【题型】证明题　【知识点】解析几何　【难度】medium
贝塞尔曲线是计算机图形学和相关领域中重要的参数曲线．法国数学家卡斯特利奥对贝塞尔曲
线进行了图形化应用的测试，提出了 De Casteljau 算法：已知三个定点，根据对应的比例，使用递推画法，
可以画出抛物线．反之，已知抛物线上三点的切线，也有相应成比例的结论．如图所示，抛物线$\Gamma: x^2 = 2py$，
其中$p > 0$为一给定的实数．

(1)写出抛物线$\Gamma$的焦点坐标及准线方程；

(2)若直线$l: y = kx - 2pk + 2p$ 与抛物线只有一个公共点，求实数 $k$ 的值；

(3)如图,$A, B, C$ 是 $H$ 上不同的三点,过三点的三条切线分别两两交于点 $D, E, F$, 证明:$\frac{|AD|}{|DE|} = \frac{|EF|}{|FC|} = \frac{|DB|}{|BF|}$ .
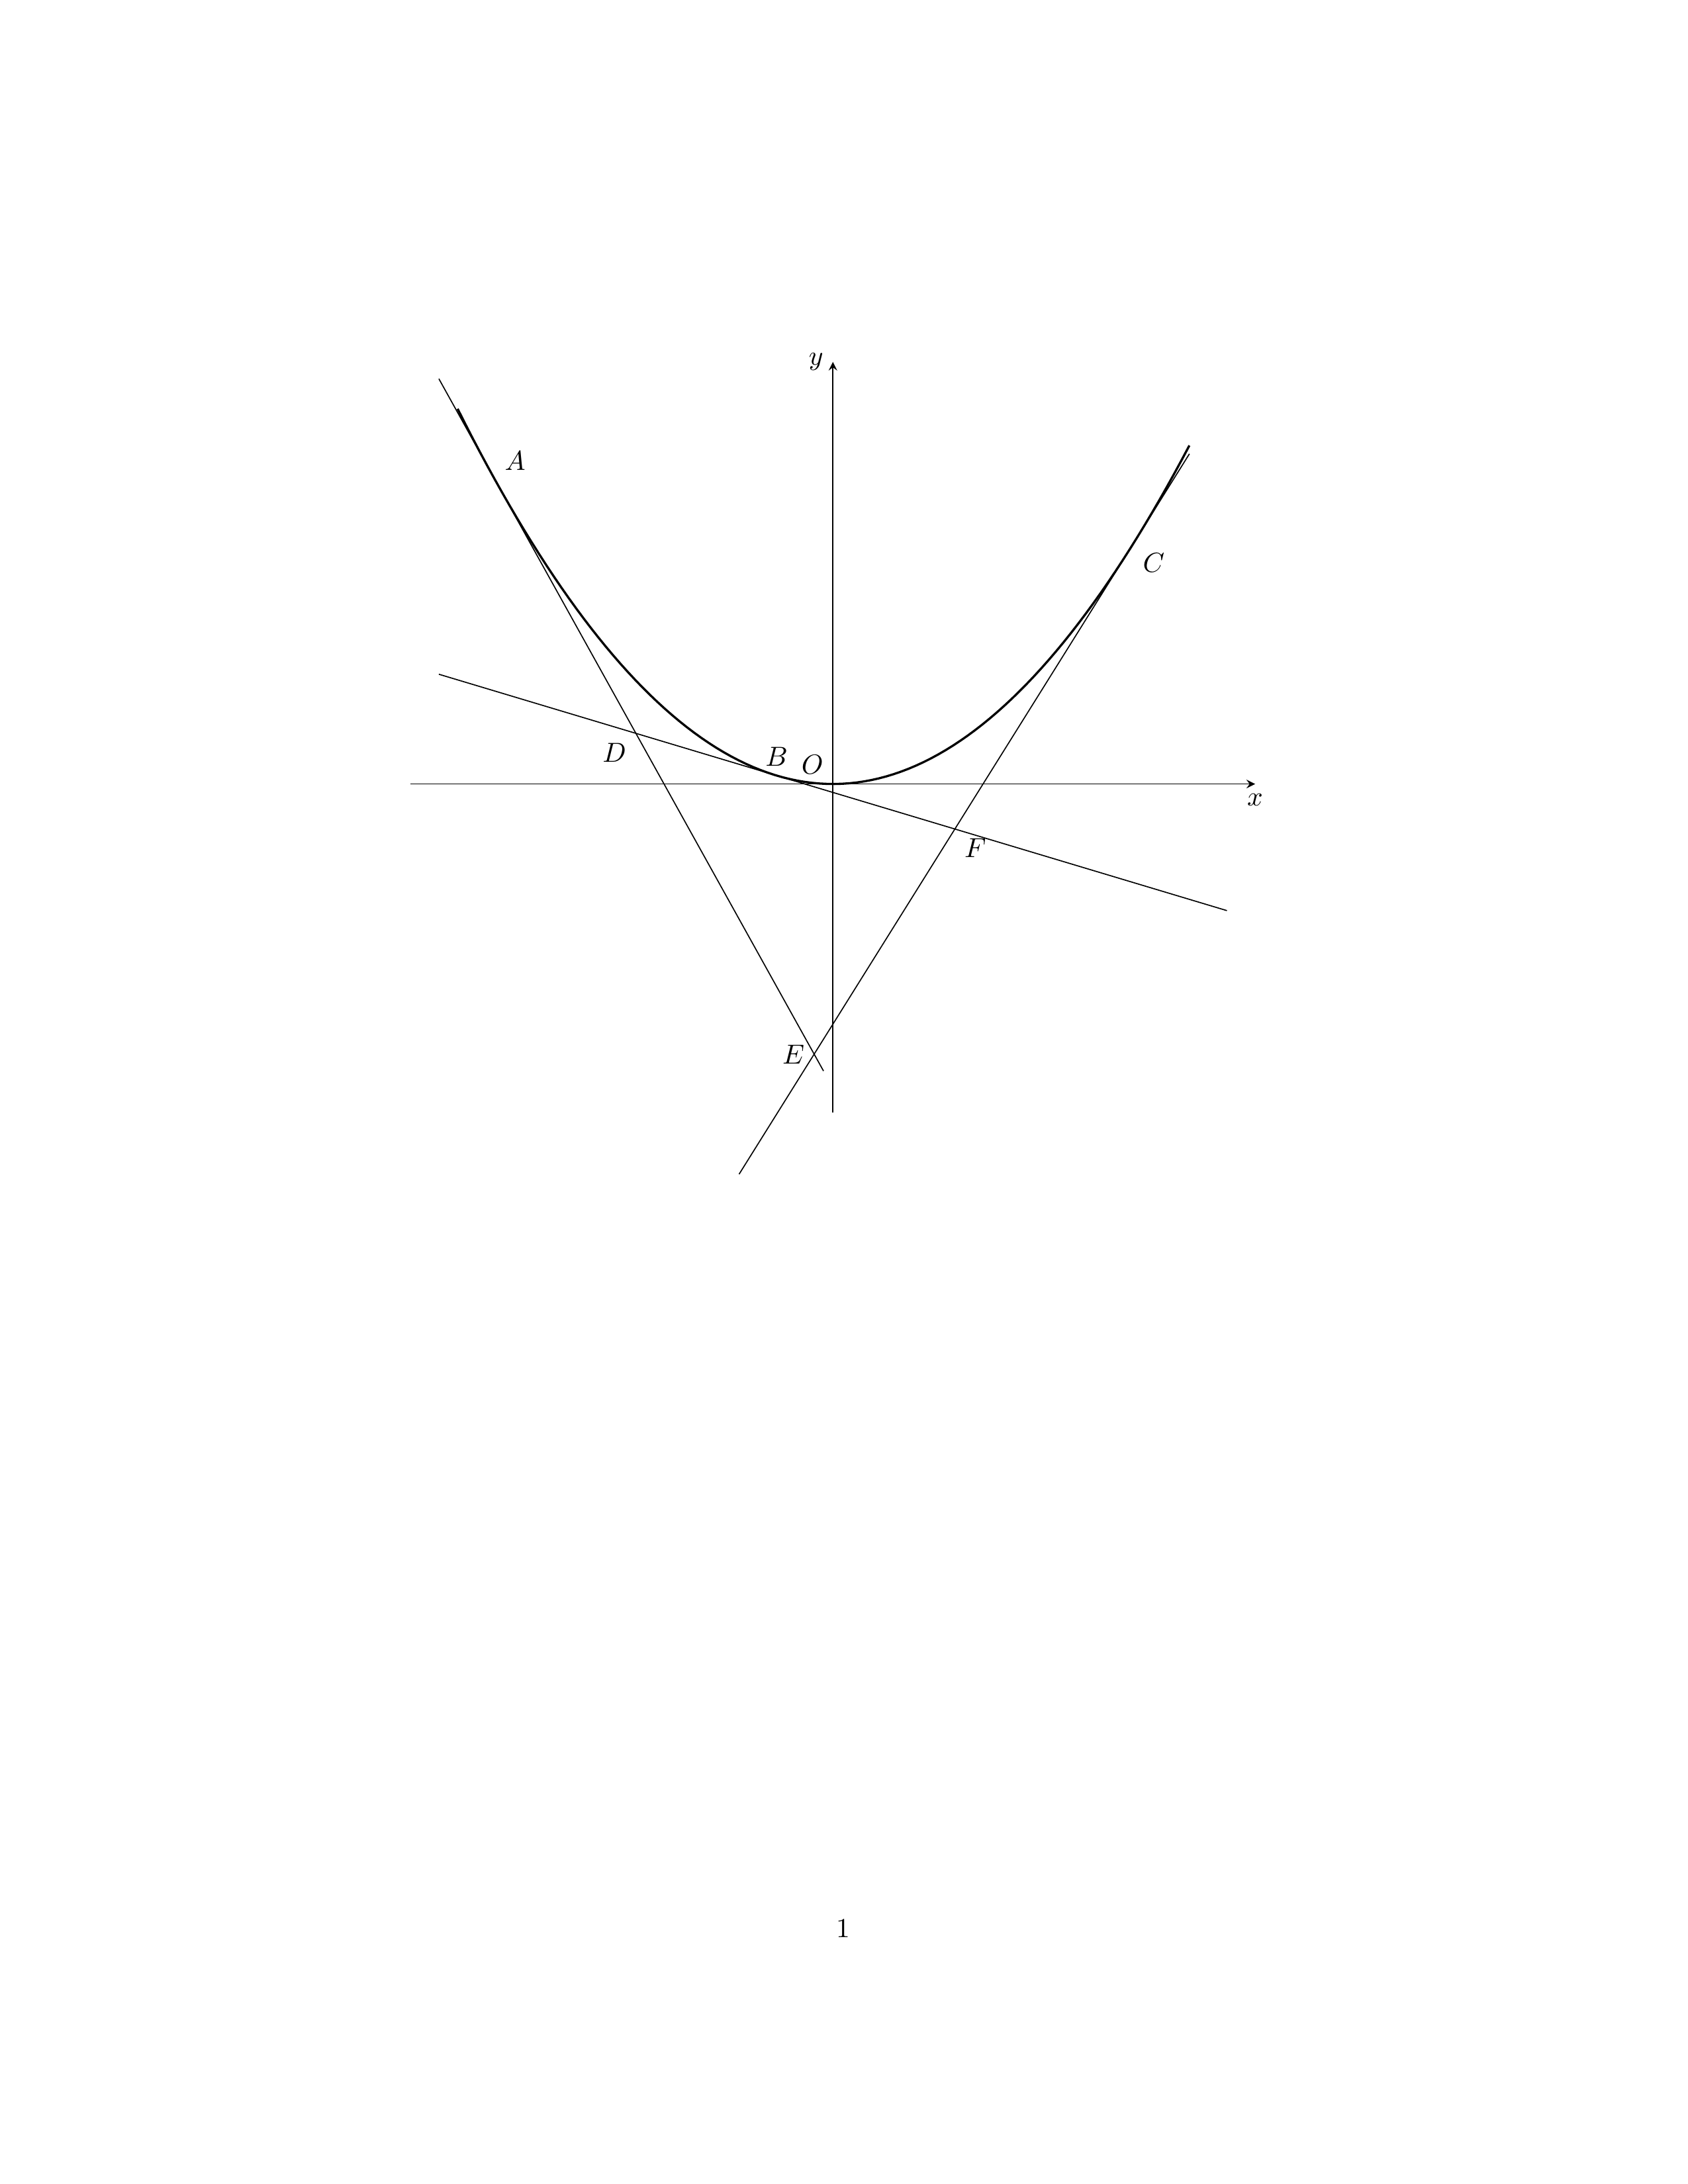
【解答】
【答案】 (1) $\left( 0, \frac{p}{2} \right)$ , $x = -\frac{p}{2}$

(2) $k = 2$

(3)证明见解析

【分析】（1）直接根据抛物线方程写出焦点及准线方程即可；

（2）联立方程，由$\Delta = 0$ 即可得解；

（3）设 $A(x_A, y_A), B(x_B, y_B), C(x_C, y_C), D(x_D, y_D), E(x_E, y_E), F(x_F, y_F)$，设抛物线 $x^2 = 2py$ 在 $A$ 点处的切线

方程为 $y - y_A = k_A(x - x_A)$，联立方程，根据 $\Delta = 0$ 求得斜率，进而可求得三条切线方程，从而可求得点 $D$、

$E$、$F$ 的横坐标，再根据结论中线段长度的比例可以转化为点的横坐标的比例，即可得证．

【详解】（1）焦点为 $\left( 0, \frac{p}{2} \right)$，准线为 $x = -\frac{p}{2}$；

（2）将 $y = kx - 2pk + 2p$ 代入 $x^2 = 2py$，

化简得 $x^2 + 2pkx + 4p^2(k - 1) = 0$ (*)，

方程 (*) 的判别式 $\Delta = 4p^2k^2 - 4(4p^2k - 4p^2) = 0$，

化简得 $k^2 - 4k + 4 = 0$，解得 $k = 2$；

（3）设 $A(x_A, y_A), B(x_B, y_B), C(x_C, y_C), D(x_D, y_D), E(x_E, y_E), F(x_F, y_F)$，

设抛物线 $x^2 = 2py$ 在 $A$ 点处的切线方程为 $y - y_A = k_A(x - x_A)$，

由 $\begin{cases} y - y_A = k_A(x - x_A) \\ x^2 = 2py \end{cases}$，消去 $y$ 并化简得 $x^2 - 2pk_Ax + 2pk_Ax_A - 2py_A = 0$，

$\Delta = 4p^2k_A^2 - 4(2pk_Ax_A - 2py_A) = 4p^2k_A^2 - 8pk_Ax_A + 8py_A = 0$，

$pk_A^2 - 2x_Ak_A + 2y_A = 0$，$pk_A^2 - 2x_Ak_A + 2 \cdot \frac{x_A^2}{2p} = pk_A^2 - 2x_Ak_A + \frac{x_A^2}{p} = 0$，

解得 $k_A = \frac{x_A}{p}$，故切线方程为 $y - y_A = \frac{x_A}{p}(x - x_A) = \frac{x_A}{p}x - \frac{x_A^2}{p}$，

$py - py_A = x_Ax - x_A^2$，$py - p \times \frac{x_A^2}{2p} = x_Ax - x_A^2$，$py - \frac{x_A^2}{2} = x_Ax - x_A^2$，即 $2py = 2x_Ax - x_A^2$，

同理可求得抛物线 $x^2 = 2py$ 上过点 $B$，$C$ 的切线方程分别为：

$2py = 2x_Bx - x_B^2$，$2py = 2x_Cx - x_C^2$，

联立 $\begin{cases} 2py = 2x_Ax - x_A^2 \\ 2py = 2x_Bx - x_B^2 \end{cases}$，解得 $x = \frac{x_A + x_B}{2}$，即 $x_D = \frac{x_A + x_B}{2}$，

同理可得 $x_E = \frac{x_A + x_C}{2}$，$x_F = \frac{x_B + x_C}{2}$，

因为 $\frac{|AD|}{|DE|} = \left| \frac{x_A - x_D}{x_D - x_E} \right| = \left| \frac{x_A - \frac{x_A + x_B}{2}}{\frac{x_A + x_B}{2} - \frac{x_A + x_C}{2}} \right| = \left| \frac{x_A - x_B}{x_B - x_C} \right|$，

$\frac{|EF|}{|FC|} = \left| \frac{x_E - x_F}{x_F - x_C} \right| = \left| \frac{\frac{x_A + x_C}{2} - \frac{x_B + x_C}{2}}{\frac{x_B + x_C}{2} - x_C} \right| = \left| \frac{x_A - x_B}{x_B - x_C} \right|$，

$\frac{|DB|}{|BF|} = \left| \frac{x_D - x_B}{x_B - x_F} \right| = \left| \frac{\frac{x_A + x_B}{2} - x_B}{x_B - \frac{x_B + x_C}{2}} \right| = \left| \frac{x_A - x_B}{x_B - x_C} \right|$，

所以 $\frac{|AD|}{|DE|} = \frac{|EF|}{|FC|} = \frac{|DB|}{|BF|}$．

【点睛】关键点点睛：第三问结论中线段长度的比例可以转化为点的横坐标的比例，是解决本题的关键．